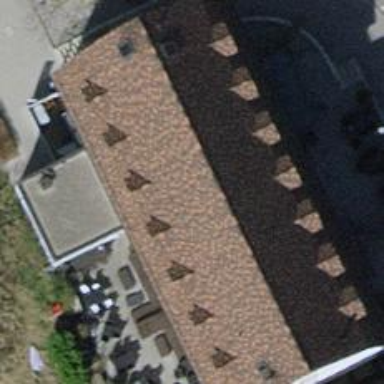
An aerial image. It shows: Restaurant.